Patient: sex M, age 45
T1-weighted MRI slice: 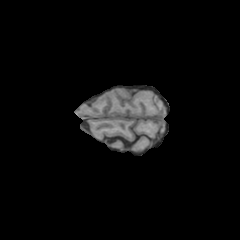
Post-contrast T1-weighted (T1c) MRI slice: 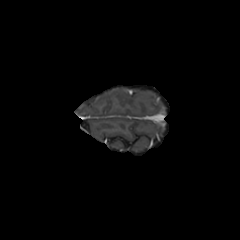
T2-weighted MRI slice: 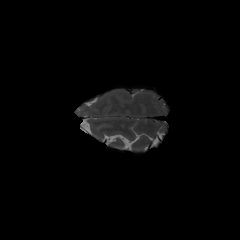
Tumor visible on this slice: no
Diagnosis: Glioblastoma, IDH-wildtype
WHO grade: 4